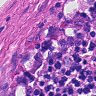
Metastatic tissue present: no